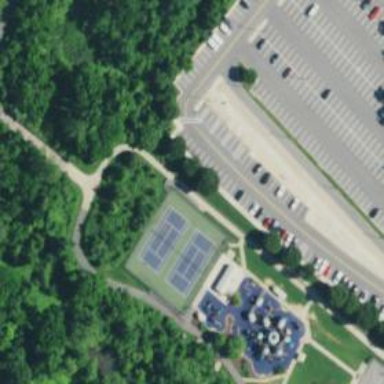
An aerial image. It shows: Parking space.